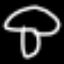
Label: mushroom